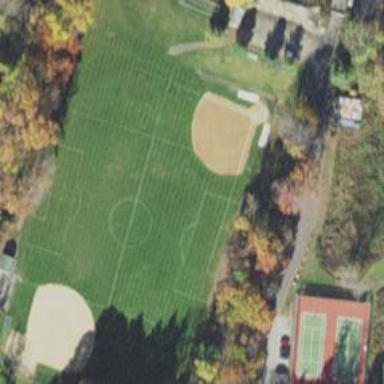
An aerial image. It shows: Baseball pitch for leisure and sports activities.